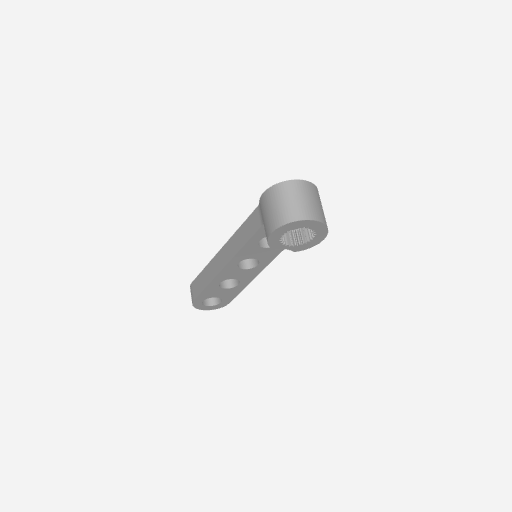
Part: SingleServoArm